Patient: sex F, age 46
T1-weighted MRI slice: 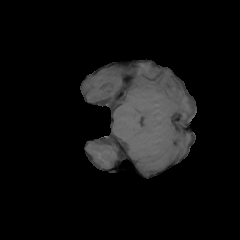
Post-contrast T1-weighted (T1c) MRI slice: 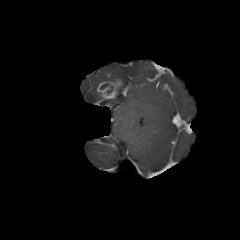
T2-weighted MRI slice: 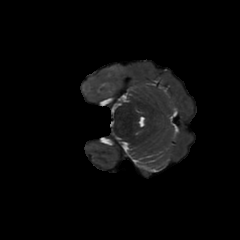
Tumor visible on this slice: yes
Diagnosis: Glioblastoma, IDH-wildtype
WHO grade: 4